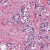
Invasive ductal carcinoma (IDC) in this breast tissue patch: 1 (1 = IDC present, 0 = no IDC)